Question:
I just updated to the question below... I alr sorted the build thing out since I did it in the wrong path...but I still got the follow error !
Need helps since I don't understand what it is ! :) Thank you !
=================================
I need some helps ! I got the error message while I am doing "ant -f core/build.xml" I got the
Buildfile:core.build.xml doesn't exist ! Buildfail !
I followed the steps from this :<URL>
How do we sort it out? :)
Thank you ! I am trying to use Scanner in my app
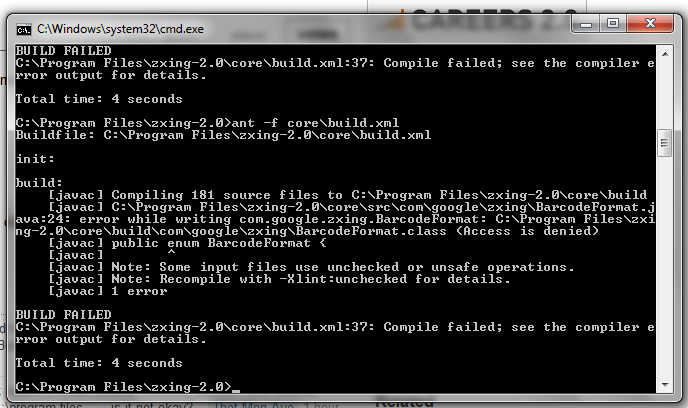
Answer: Go to folder which is root folder for zxing project ( may be "zxing" is the name of root folder) from cmd prompt.
Make sure you have ant installed.(Check this)
run cmd :
ant -f core/build.xml
If error related to tools.jar comes, copy tools.jar to desired location.